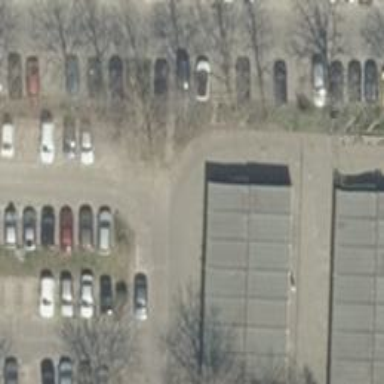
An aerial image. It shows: Concrete parking area.